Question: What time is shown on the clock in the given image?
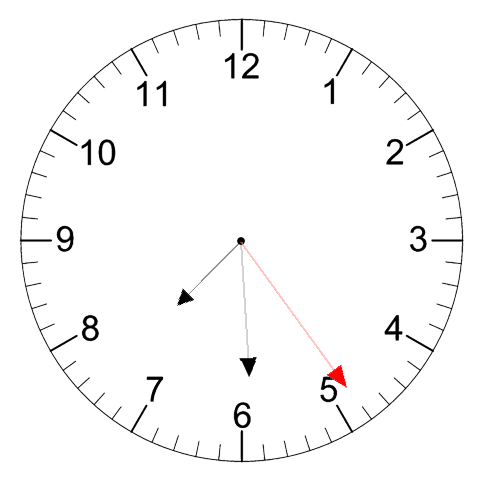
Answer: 07:29:24